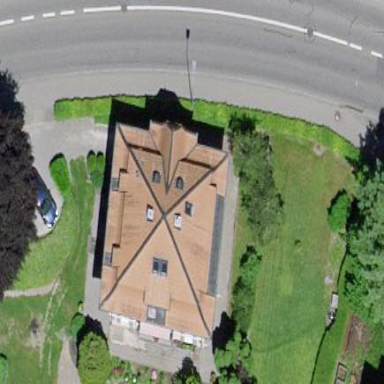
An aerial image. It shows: Residential building.